Question: I have created a simple application in which I have 3 Imagebuttons in an activity. These buttons are performing some operations. Further I want to create a widget on home screen having the 3 Buttons which is performing same operations like the imageButtons in the activity.
I have read many tutorials but cannot find a suitable one.
The widget looks like this:

'''
<?xml version="1.0" encoding="utf-8"?>
<LinearLayout xmlns:android="http://schemas.android.com/apk/res/android"
android:layout_width="match_parent"
android:orientation="horizontal"
android:background="@drawable/my_shape"
android:layout_gravity="center"
android:layout_height="wrap_content">
<ImageButton
android:id="@+id/imageButton1"
android:layout_width="52dip"
android:layout_height="50dip"
android:layout_gravity="center_horizontal|center"
android:src="@drawable/ic_launcher" />
<ImageButton
android:id="@+id/imageButton2"
android:layout_width="52dip"
android:layout_height="50dip"
android:layout_gravity="center_horizontal|center"
android:src="@drawable/ic_launcher" />
<ImageButton
android:id="@+id/imageButton3"
android:layout_width="52dip"
android:layout_height="50dip"
android:layout_gravity="center_horizontal|center"
android:src="@drawable/ic_launcher" />
<ImageButton
android:id="@+id/imageButton3"
android:layout_width="52dip"
android:layout_height="50dip"
android:layout_gravity="center_horizontal|center"
android:src="@drawable/ic_launcher" />
</LinearLayout>
'''
'''
<appwidget-provider xmlns:android="http://schemas.android.com/apk/res/android"
android:minWidth="146dip"
android:minHeight="72dip"
android:updatePeriodMillis="0"
android:initialLayout="@layout/widget_layout"/>
'''
I also have widgets details in manifestfile.
I have not included activity code here. In the activity there are 3 imageButton onclick methods and I want the widgets buttons (3 button) to do exactly these operations.
Please can anyone guide me on this. Thanks in advance
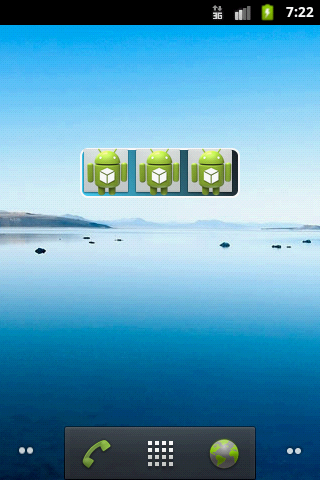
Answer: You can achieve this with the help of <URL>.
'''
public class Widget extends AppWidgetProvider {
@Override
public void onUpdate(Context context, AppWidgetManager appWidgetManager,
int[] appWidgetIds) {
super.onUpdate(context, appWidgetManager, appWidgetIds);
final int N = appWidgetIds.length;
for (int i = 0; i < N; i++) {
int appWidgetId = appWidgetIds[i];
// For first image
Intent intent = new Intent(context, SplashActivity.class);
PendingIntent pendingIntent = PendingIntent.getActivity(context, 0,
intent, 0);
RemoteViews views = new RemoteViews(context.getPackageName(),
R.layout.appwidget);
views.setOnClickPendingIntent(R.id.imageButton1, pendingIntent);
//For second Image
Intent intent1 = new Intent(context, HomeActivity.class);
PendingIntent pendingIntent1 = PendingIntent.getActivity(context, 0,
intent1, 0);
views.setOnClickPendingIntent(R.id.imageButton2, pendingIntent1);
// like wise you can add your consecutive classes.
appWidgetManager.updateAppWidget(appWidgetId, views);
}
}
}
'''
I hope this will help you.